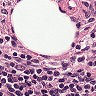
Metastatic tissue present: no